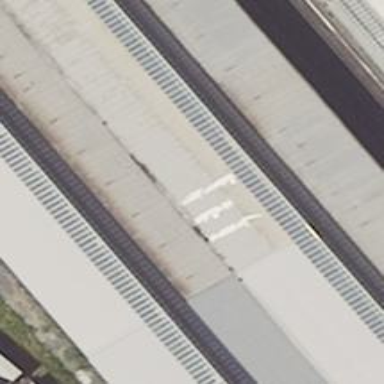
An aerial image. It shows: Close-up of railway platform edge.